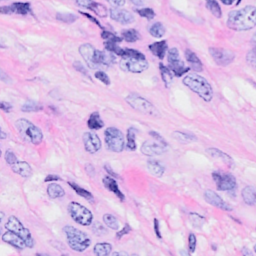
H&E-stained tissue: Breast